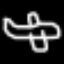
Label: airplane